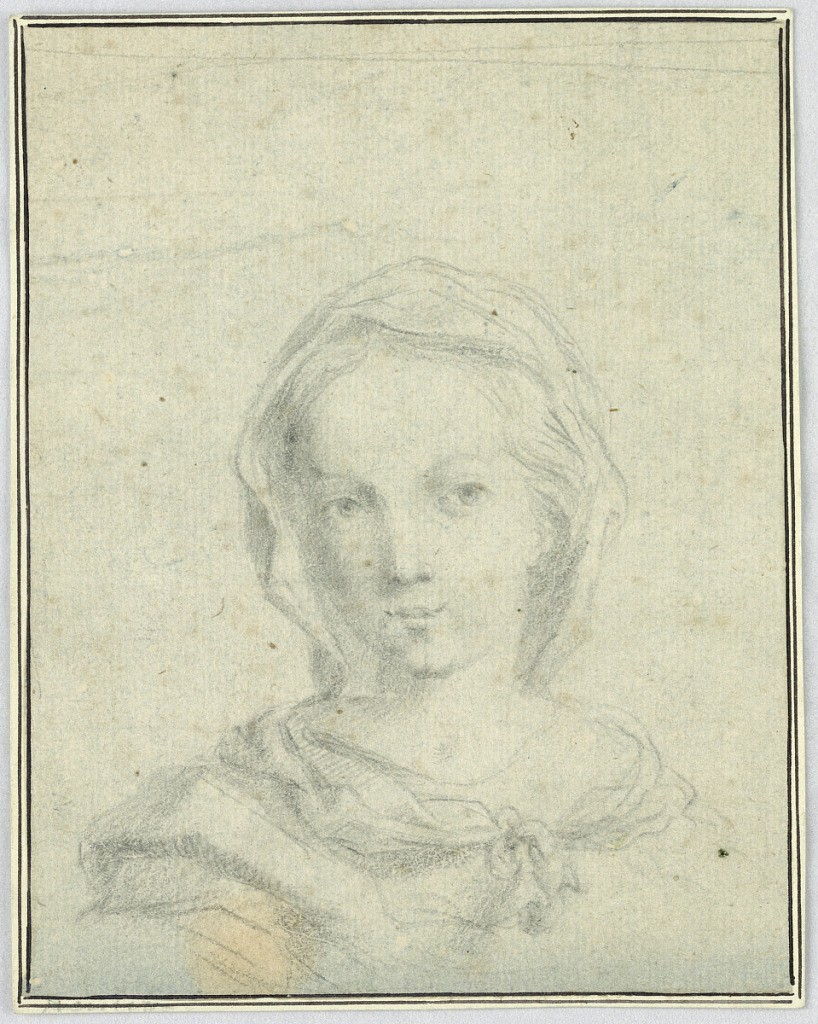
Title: Bust of a Young Girl
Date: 1750–1800
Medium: Graphite on paper
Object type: Drawing
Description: Head of a young woman with her hair covered by a scarf knotted at the breast.